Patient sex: F
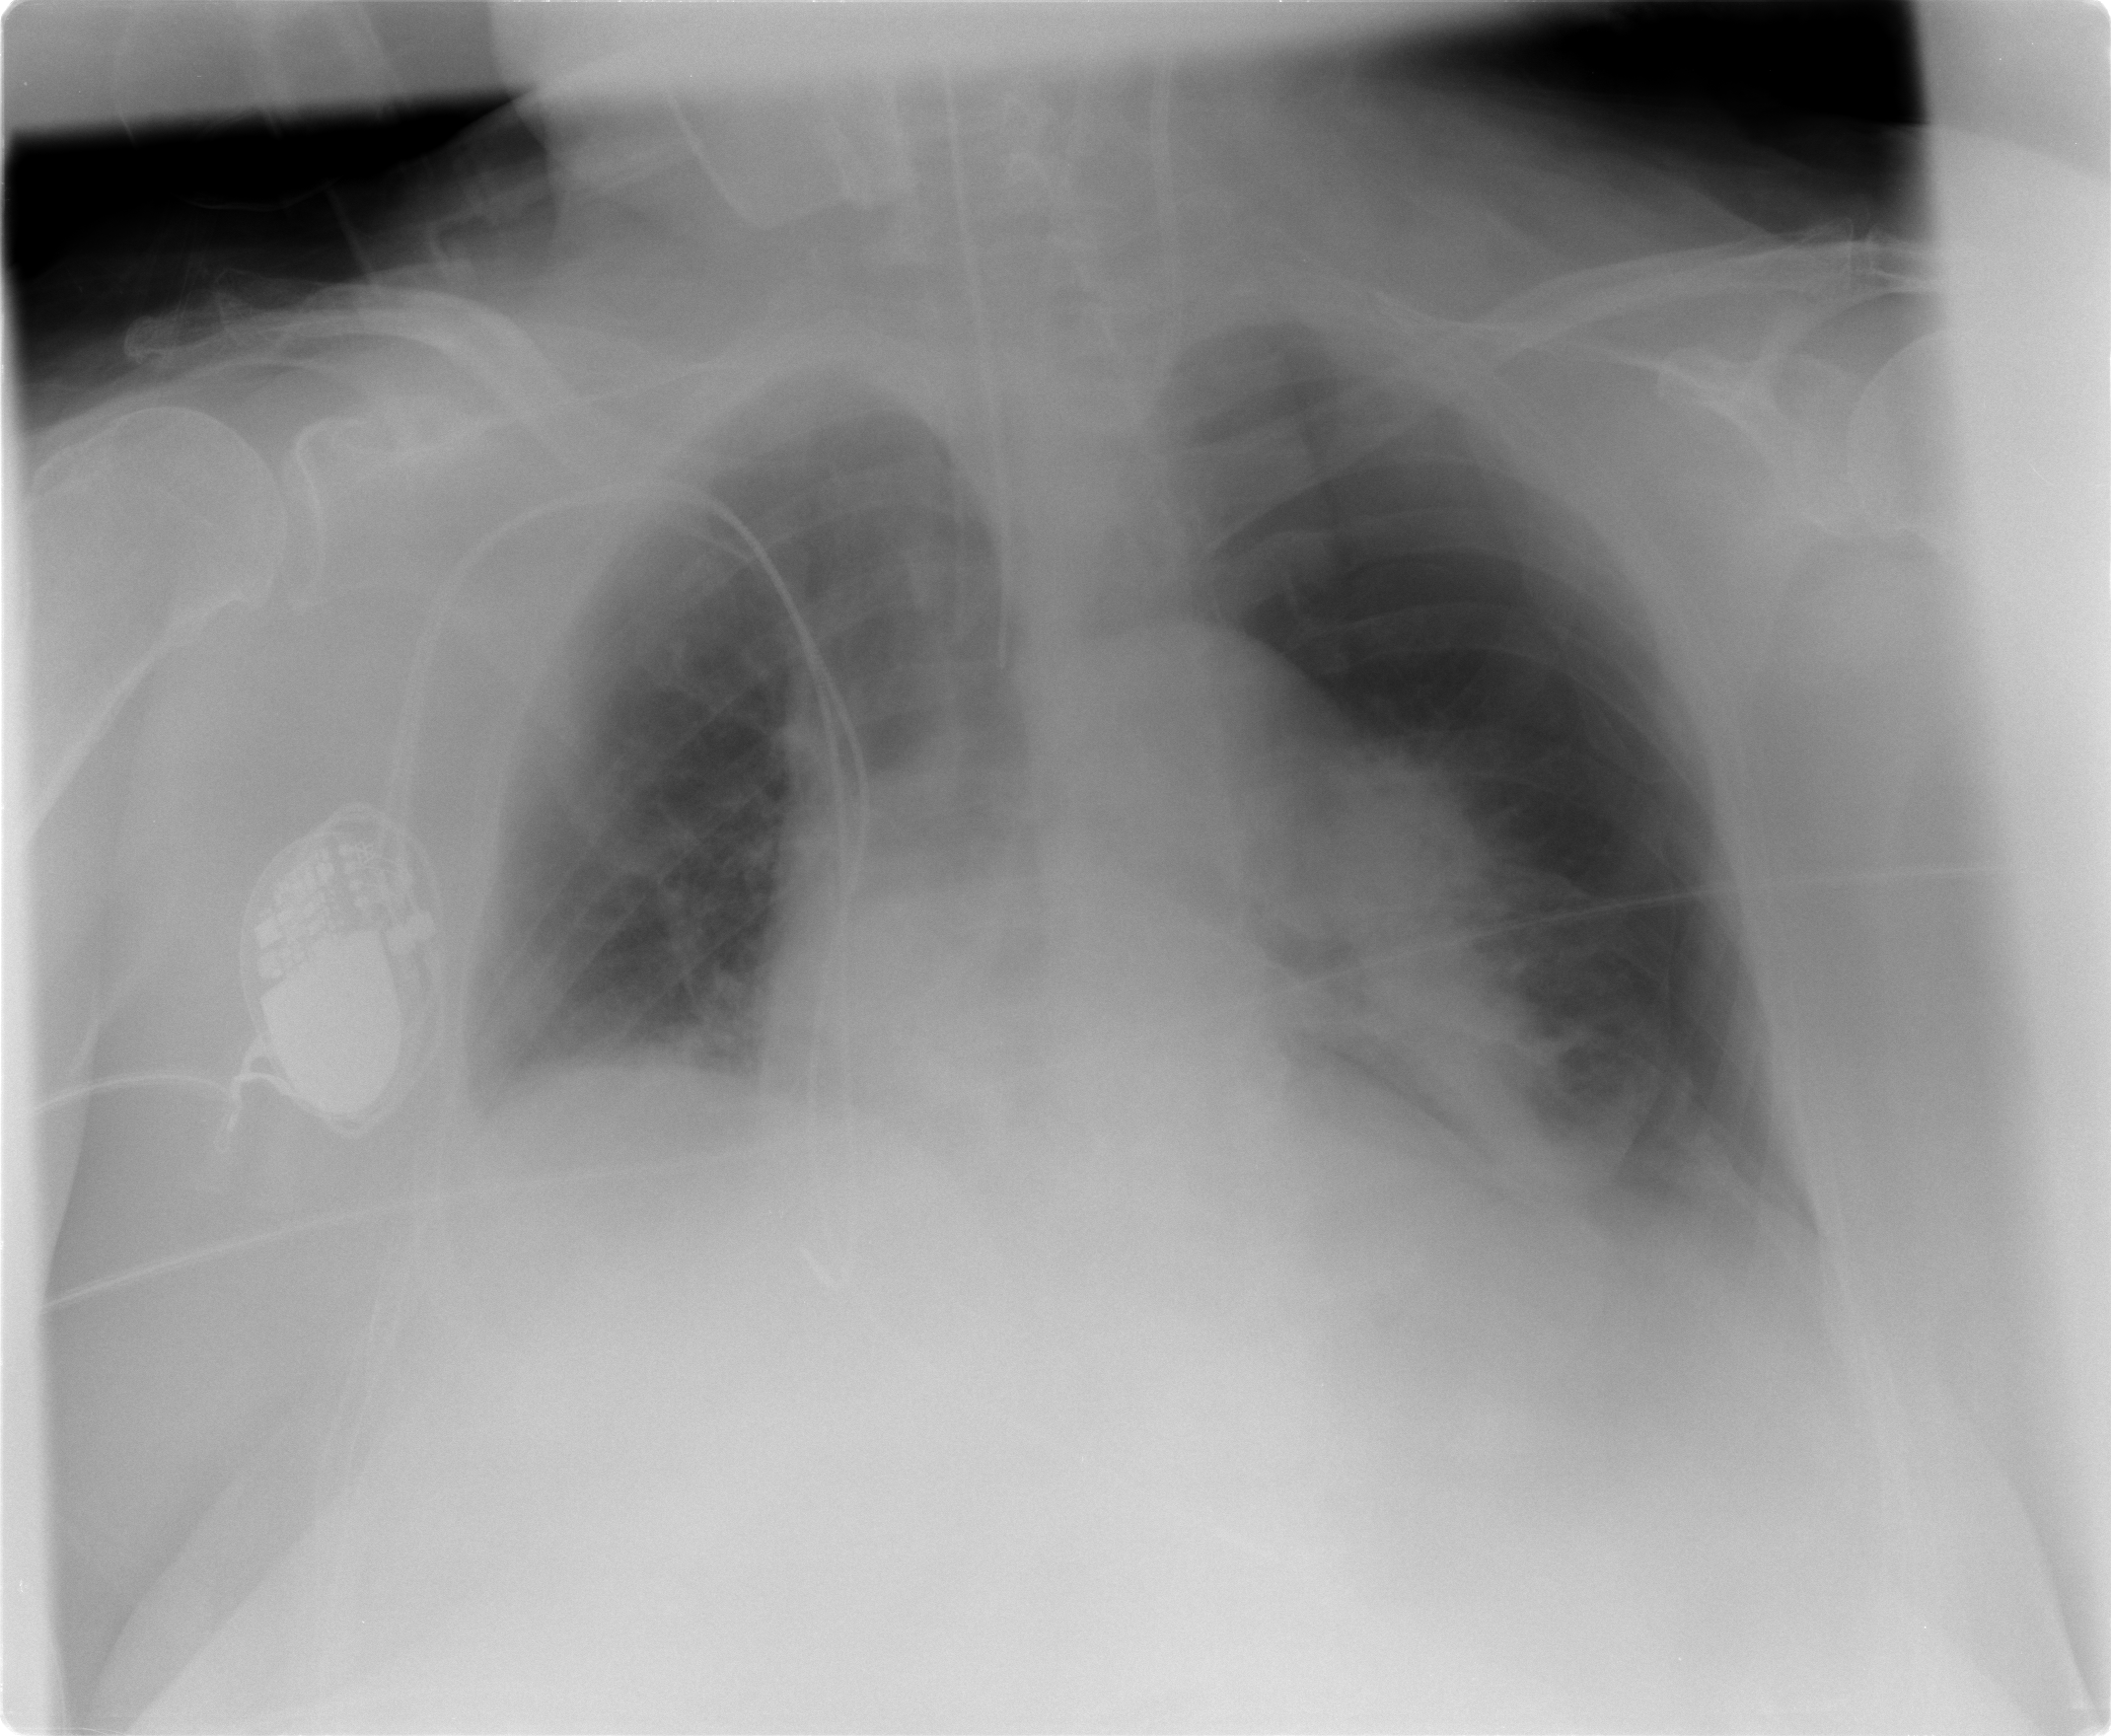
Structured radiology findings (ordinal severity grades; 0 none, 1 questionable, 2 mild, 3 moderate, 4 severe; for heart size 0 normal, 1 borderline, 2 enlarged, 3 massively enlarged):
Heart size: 2
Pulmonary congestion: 0
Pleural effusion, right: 0
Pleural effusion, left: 2
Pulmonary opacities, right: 1
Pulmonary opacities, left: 1
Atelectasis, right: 0
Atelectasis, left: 1